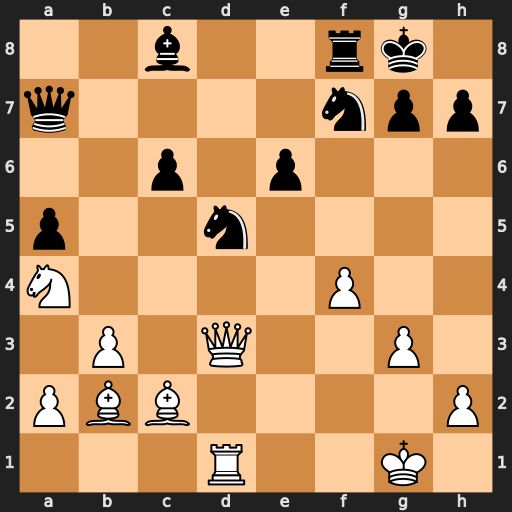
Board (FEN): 2b2rk1/q4npp/2p1p3/p2n4/N4P2/1P1Q2P1/PBB4P/3R2K1
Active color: w
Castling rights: -
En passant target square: -
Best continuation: Bd4 Qxd4+ Qxd4